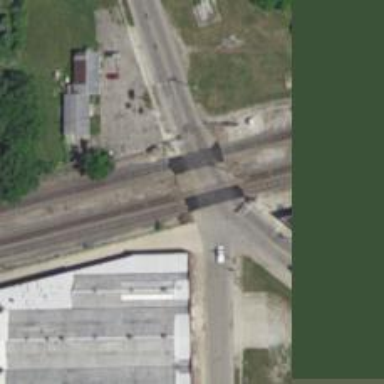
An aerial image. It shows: Crossing for the railway.